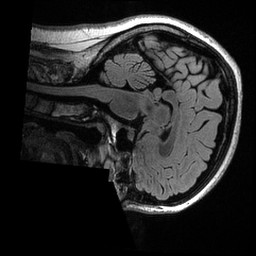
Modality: T2w
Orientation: sagittal
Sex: female
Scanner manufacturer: ge
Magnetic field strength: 3 T
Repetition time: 6 s
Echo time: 0.1279 s